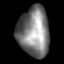
Tissue: lung
Cell type: T cells
Senescence score: 0.1663
Nuclear area (px): 1532
Mean DAPI intensity: 126.634